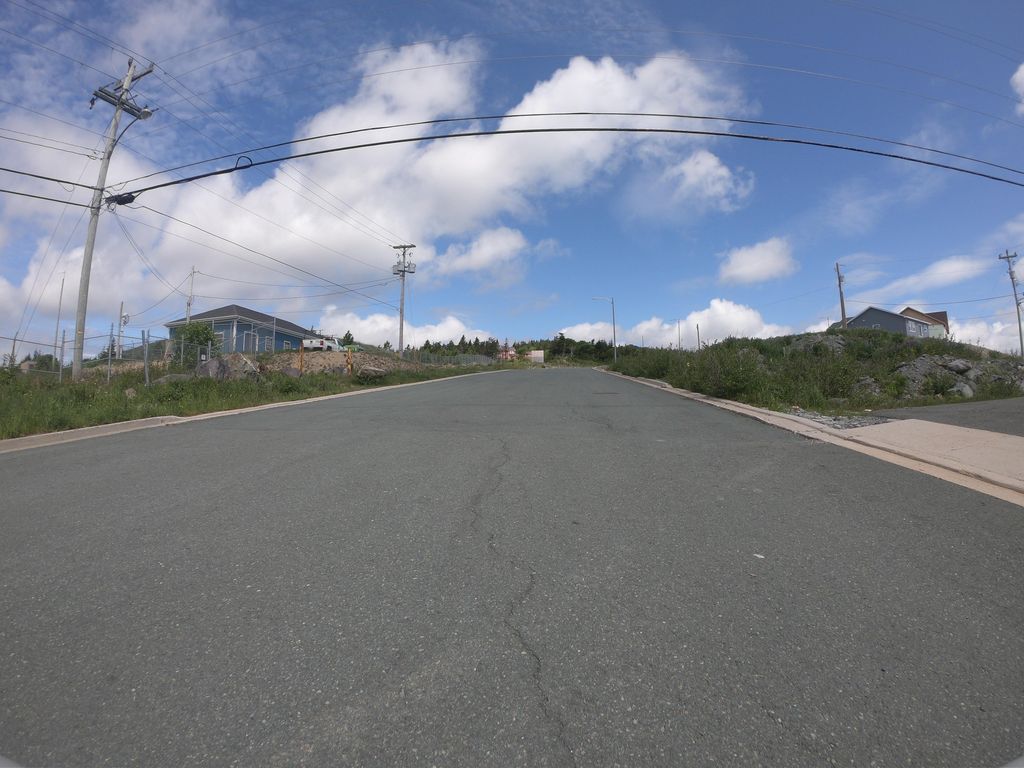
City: st_johns